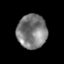
Tissue: prostate
Cell type: Myeloid cells
Senescence score: 0.3501
Nuclear area (px): 985
Mean DAPI intensity: 124.114